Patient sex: M
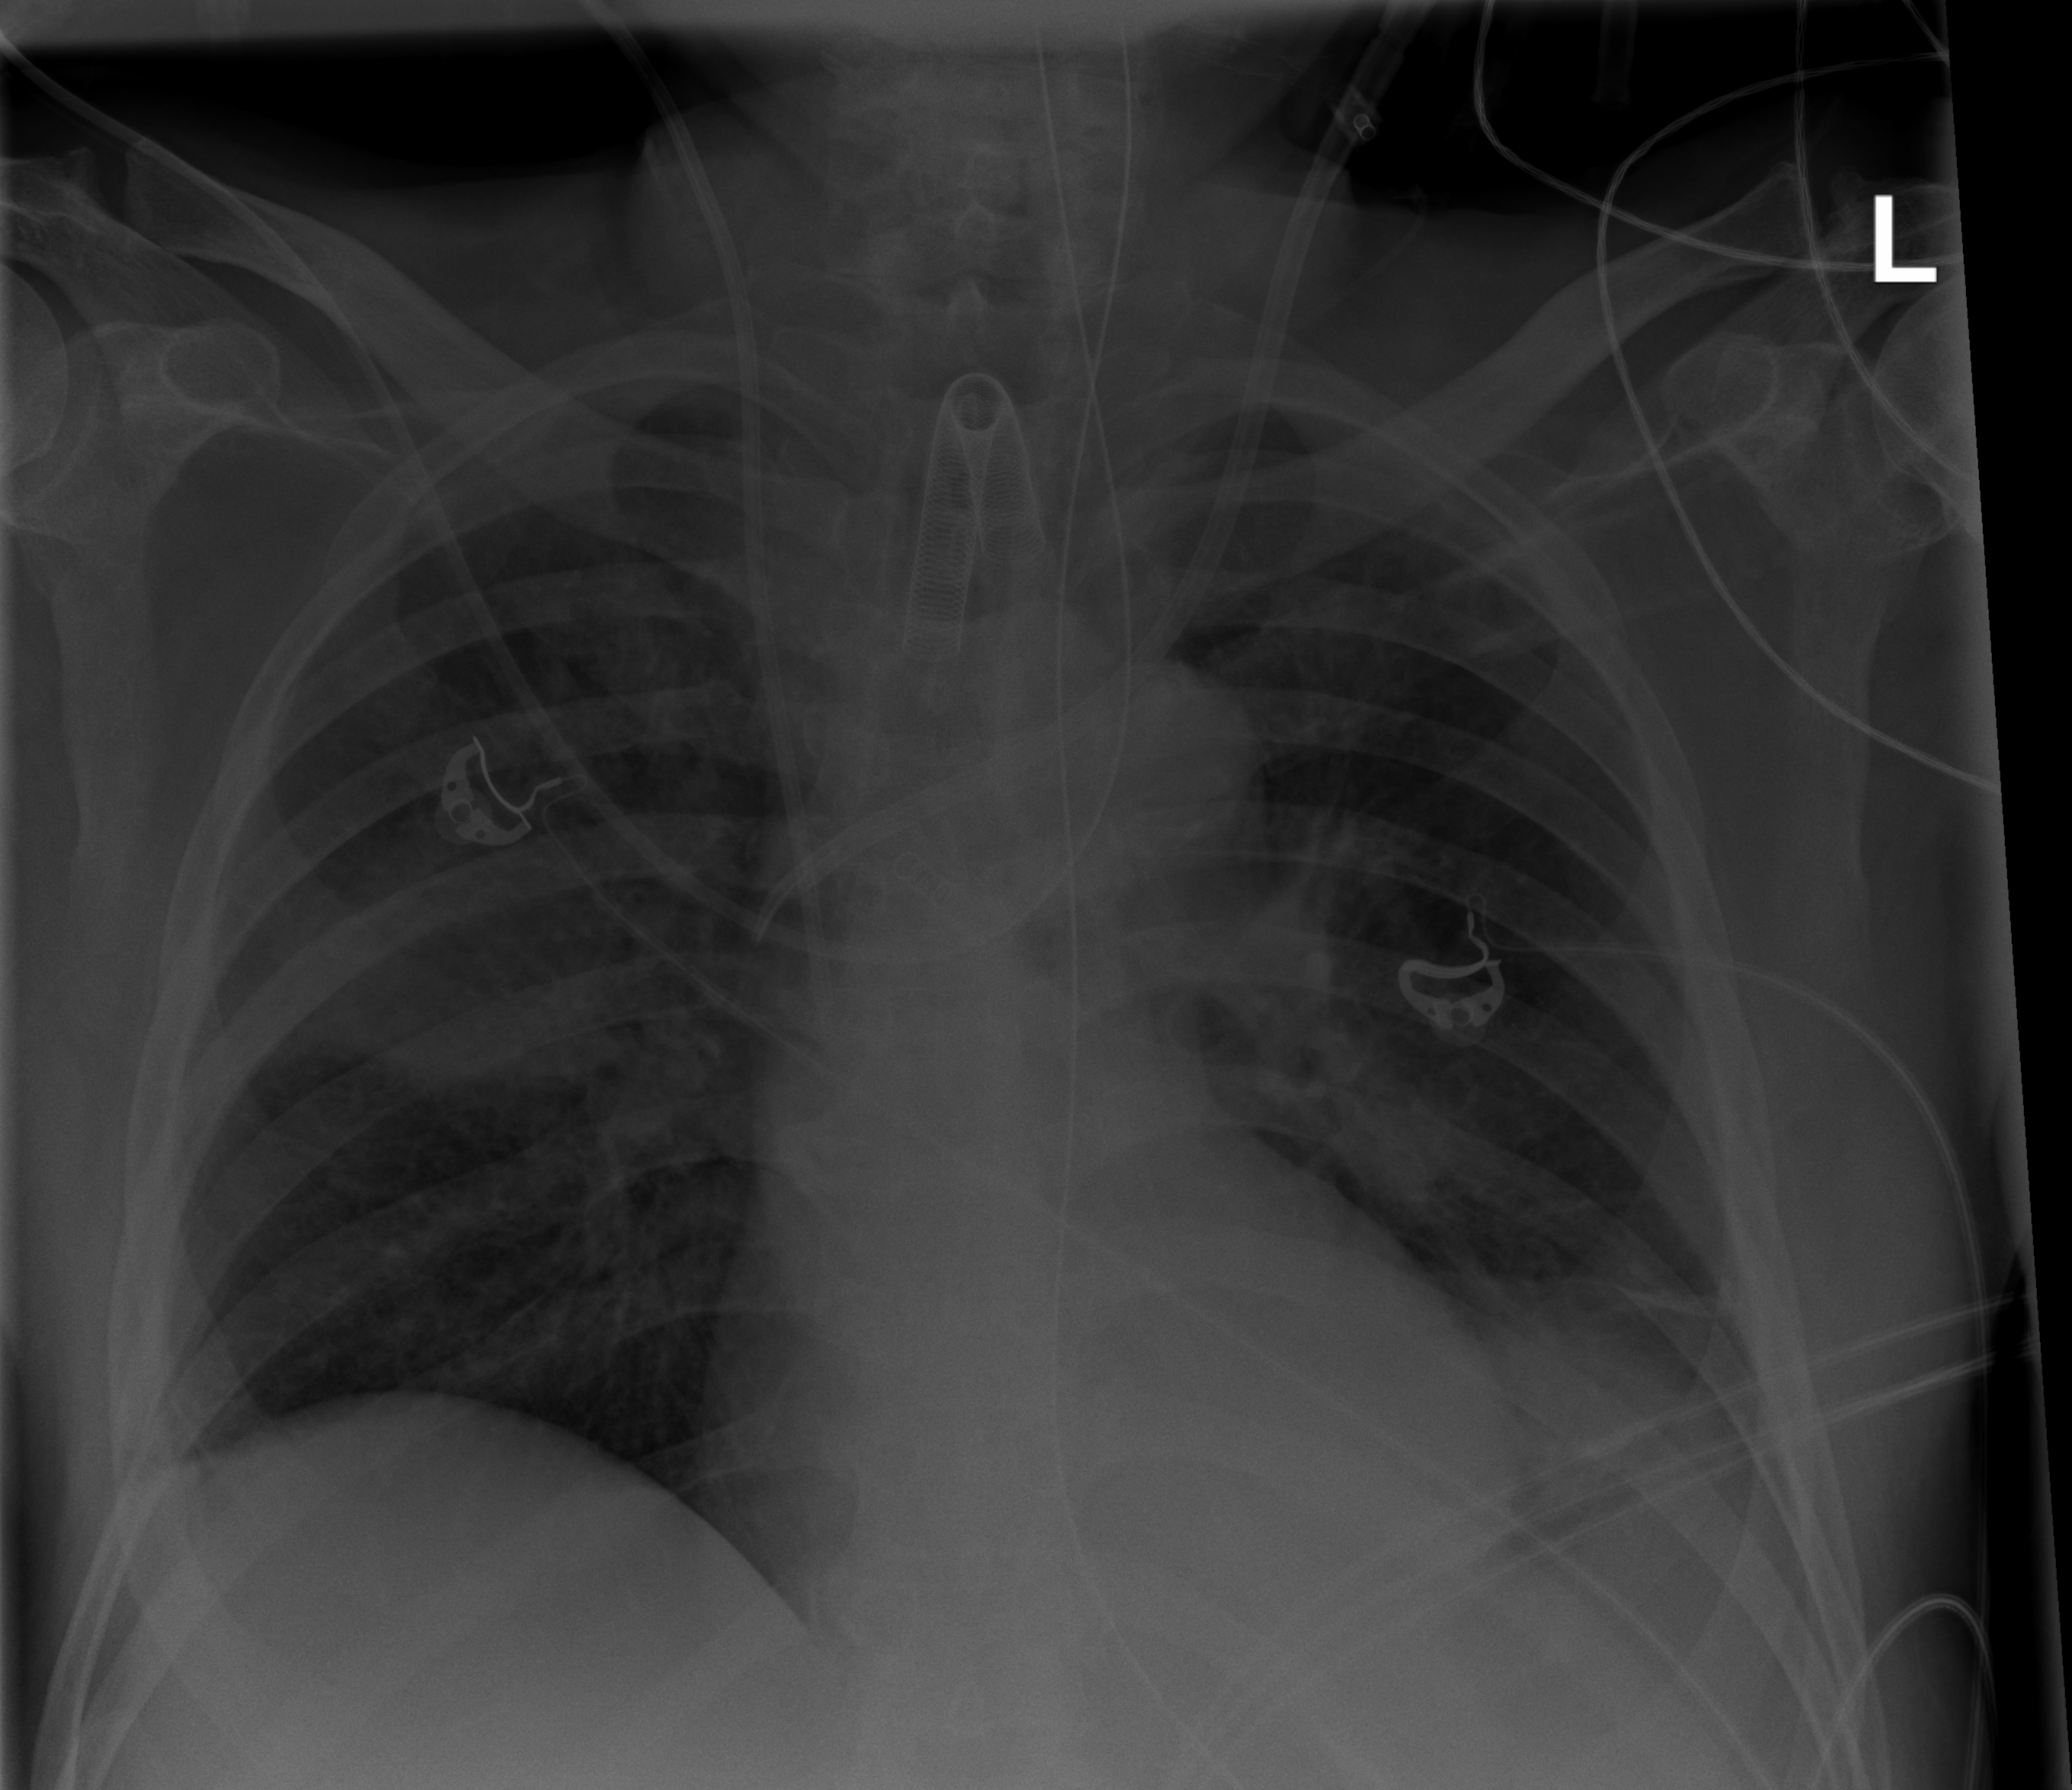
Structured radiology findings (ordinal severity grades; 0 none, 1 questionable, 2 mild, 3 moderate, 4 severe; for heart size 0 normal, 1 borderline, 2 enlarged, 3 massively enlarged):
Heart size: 1
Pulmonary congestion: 0
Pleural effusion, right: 0
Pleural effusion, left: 2
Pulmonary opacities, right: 2
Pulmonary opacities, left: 2
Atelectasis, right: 2
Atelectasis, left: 2